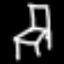
Label: chair